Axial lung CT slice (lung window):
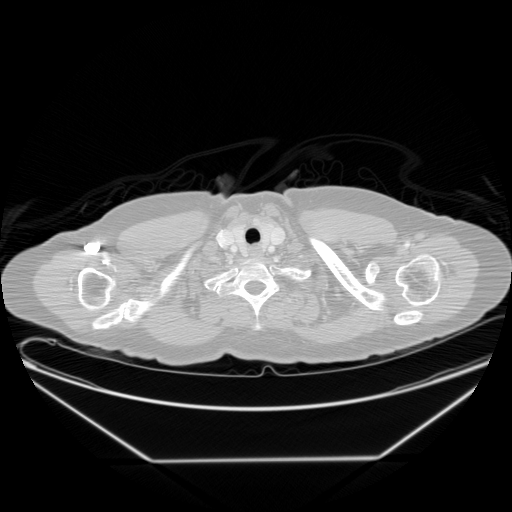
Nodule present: no